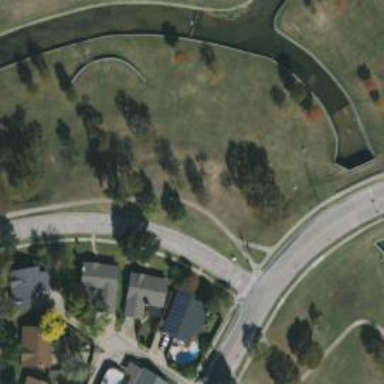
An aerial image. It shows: Disc golf basket.